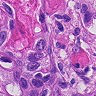
Metastatic tissue present: yes